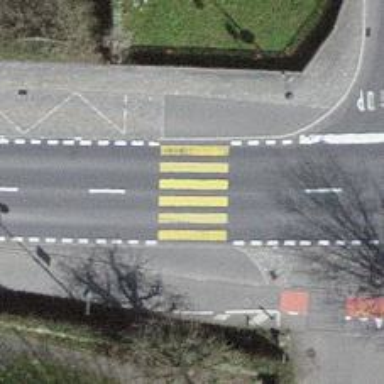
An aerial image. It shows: Uncontrolled zebra crossing on the road.